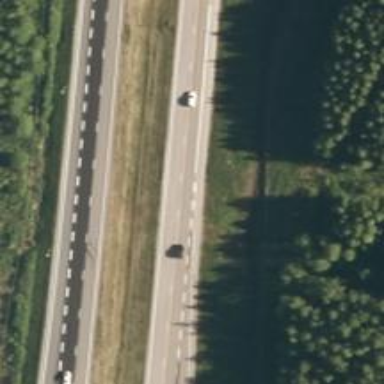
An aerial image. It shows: Asphalt motorway.